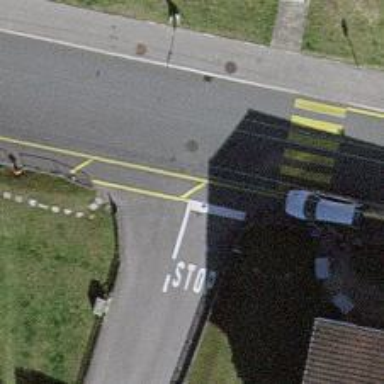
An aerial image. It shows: Unmarked road crossing.